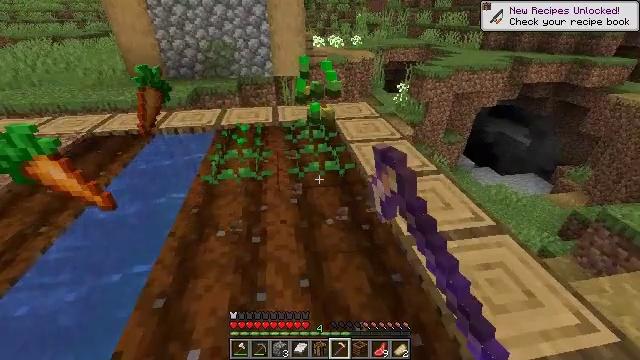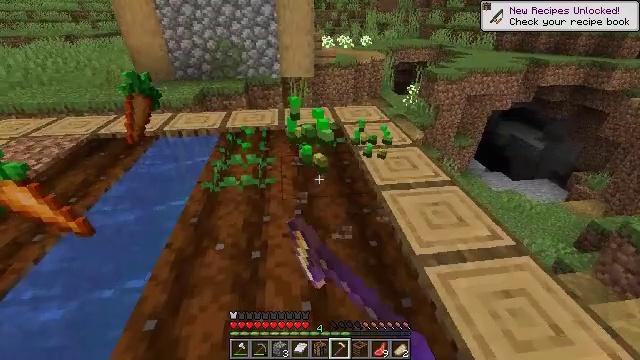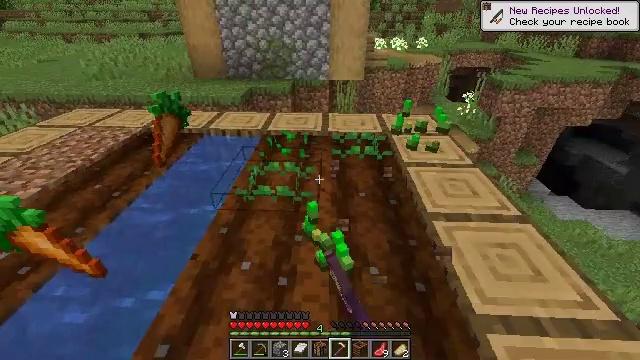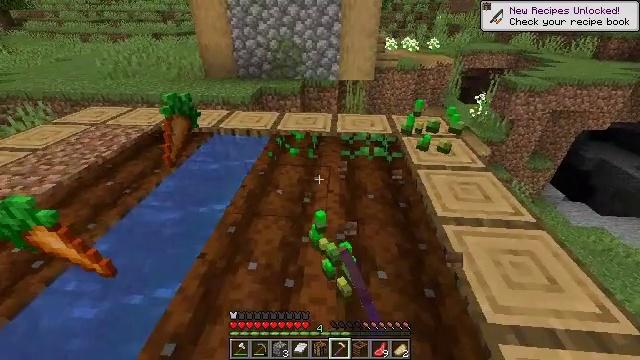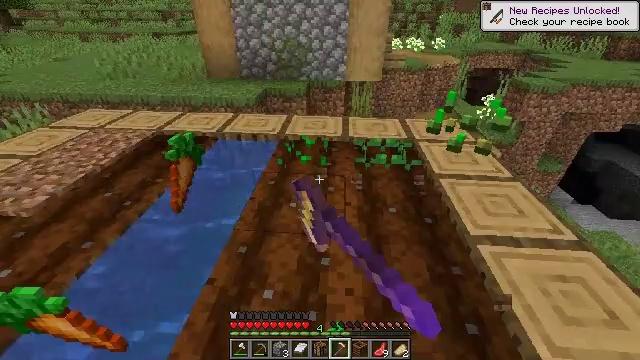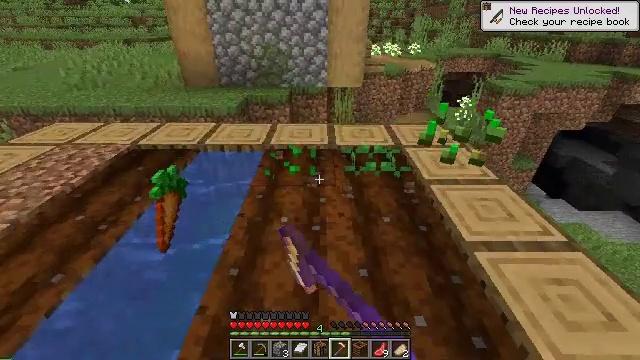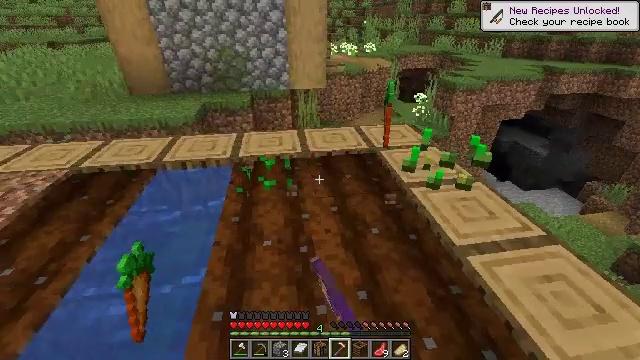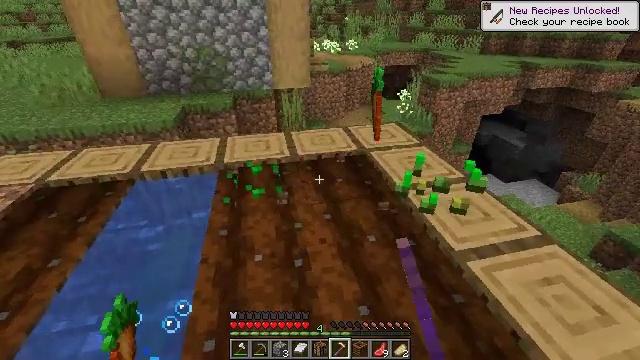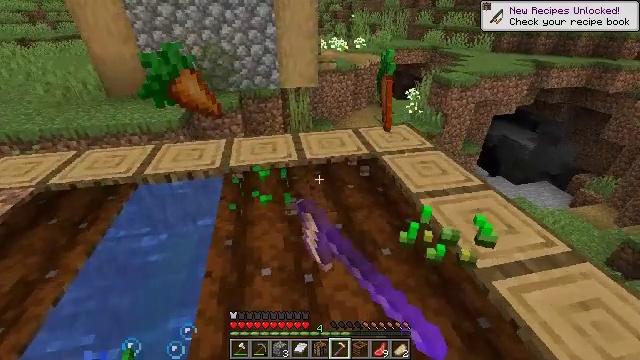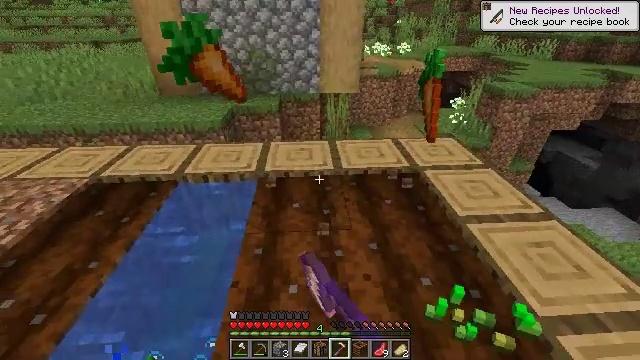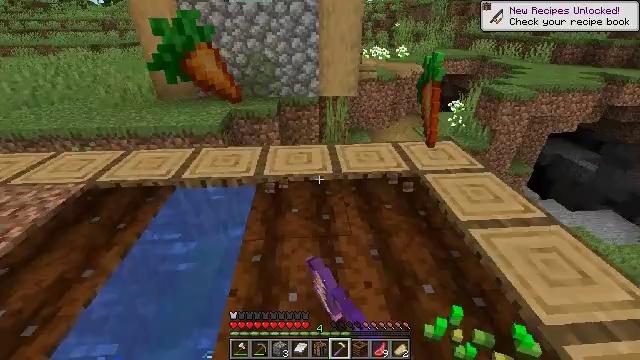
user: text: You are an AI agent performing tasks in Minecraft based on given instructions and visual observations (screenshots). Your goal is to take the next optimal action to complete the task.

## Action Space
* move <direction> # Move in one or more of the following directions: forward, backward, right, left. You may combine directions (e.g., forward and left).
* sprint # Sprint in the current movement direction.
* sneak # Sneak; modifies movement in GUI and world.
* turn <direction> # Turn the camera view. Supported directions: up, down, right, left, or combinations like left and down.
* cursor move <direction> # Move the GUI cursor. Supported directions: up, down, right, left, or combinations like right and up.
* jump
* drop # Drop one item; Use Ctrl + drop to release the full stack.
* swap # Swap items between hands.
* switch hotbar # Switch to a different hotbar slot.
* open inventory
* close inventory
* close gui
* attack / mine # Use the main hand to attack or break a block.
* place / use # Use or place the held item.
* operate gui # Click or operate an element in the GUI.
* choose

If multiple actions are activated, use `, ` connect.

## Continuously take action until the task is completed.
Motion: motion action
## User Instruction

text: Mine the fully grown carrots.
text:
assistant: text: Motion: move forward, turn left, attack / mine
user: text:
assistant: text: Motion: move forward and move left, turn left, attack / mine
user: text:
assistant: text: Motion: move forward and move left, turn left, attack / mine
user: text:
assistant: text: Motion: move forward and move left, attack / mine
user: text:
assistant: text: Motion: move forward and move left, turn right and up, attack / mine
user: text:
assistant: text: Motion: move forward, turn right, attack / mine
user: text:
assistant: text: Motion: move forward, turn right, attack / mine
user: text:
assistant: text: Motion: turn left, attack / mine
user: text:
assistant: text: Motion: move forward, turn left, attack / mine
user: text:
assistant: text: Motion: move forward, attack / mine
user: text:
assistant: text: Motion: attack / mine